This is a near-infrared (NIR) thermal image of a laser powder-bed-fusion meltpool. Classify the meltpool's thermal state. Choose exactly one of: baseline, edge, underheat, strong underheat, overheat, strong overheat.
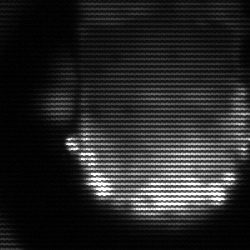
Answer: baseline